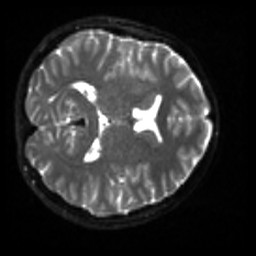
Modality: sbref
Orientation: axial
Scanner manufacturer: siemens
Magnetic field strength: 3 T
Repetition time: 4 s
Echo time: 0.0594 s